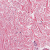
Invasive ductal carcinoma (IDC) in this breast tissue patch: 0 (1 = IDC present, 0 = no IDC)